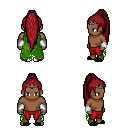
a pixel art fantasy rpg character, male body template, human, dark skin, green tattered cape, red pants, brunette extra-long topknot hairstyle, iron tiara, white cloth bracers, black slippers, four views (front, back, left, right), 2x2 character sprite sheet, small pixel art, hard edges, no anti-aliasing